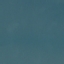
Label: SeaLake